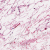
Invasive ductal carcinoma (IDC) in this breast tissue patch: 0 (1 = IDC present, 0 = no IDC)